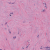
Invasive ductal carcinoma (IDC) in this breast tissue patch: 1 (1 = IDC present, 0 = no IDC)